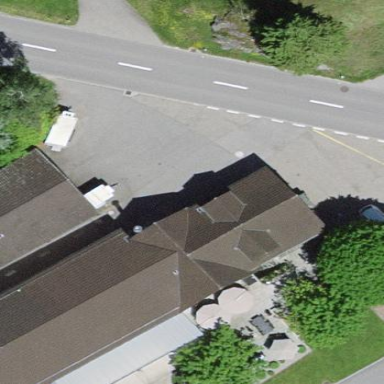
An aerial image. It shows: Restaurant building.